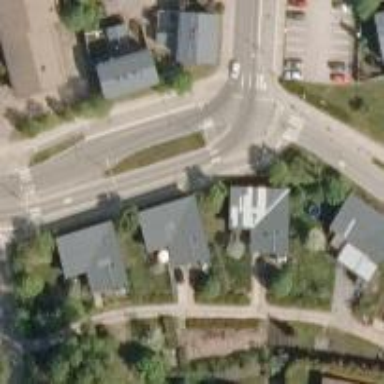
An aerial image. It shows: Footway along the road.